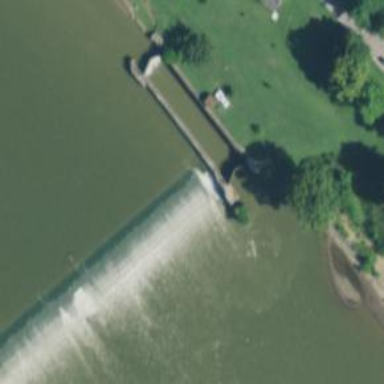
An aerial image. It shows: Lock gate along waterway.